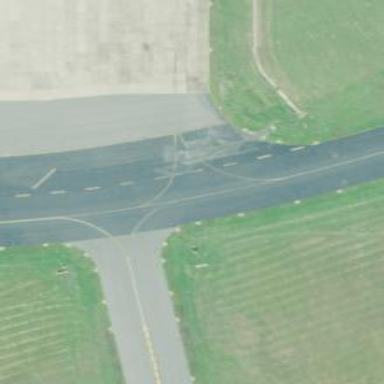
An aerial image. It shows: View of taxiway at the airport.